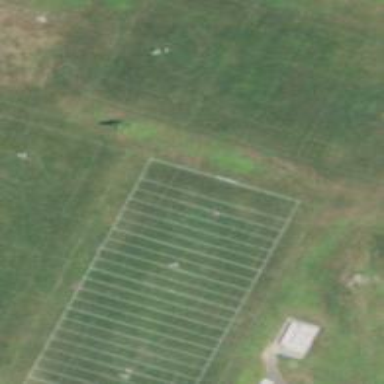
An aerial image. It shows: Lacrosse pitch for sports and leisure activities.